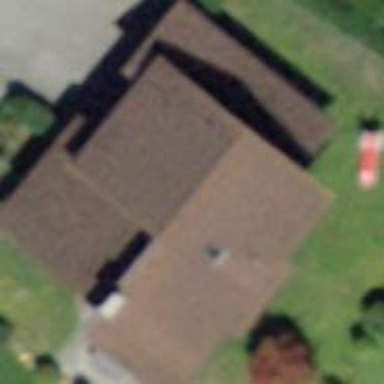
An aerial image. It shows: Simple and straightforward house.